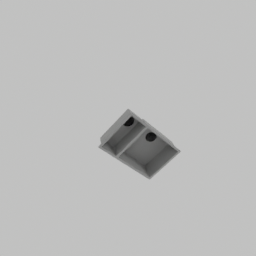
Label: appliances